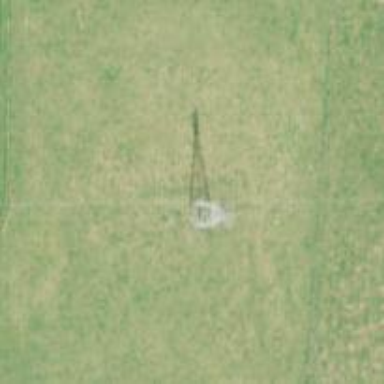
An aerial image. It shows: Lattice structure tower.